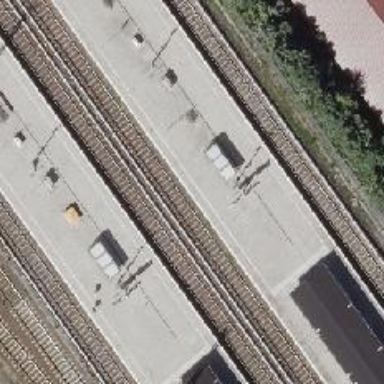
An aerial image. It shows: Railway signal.